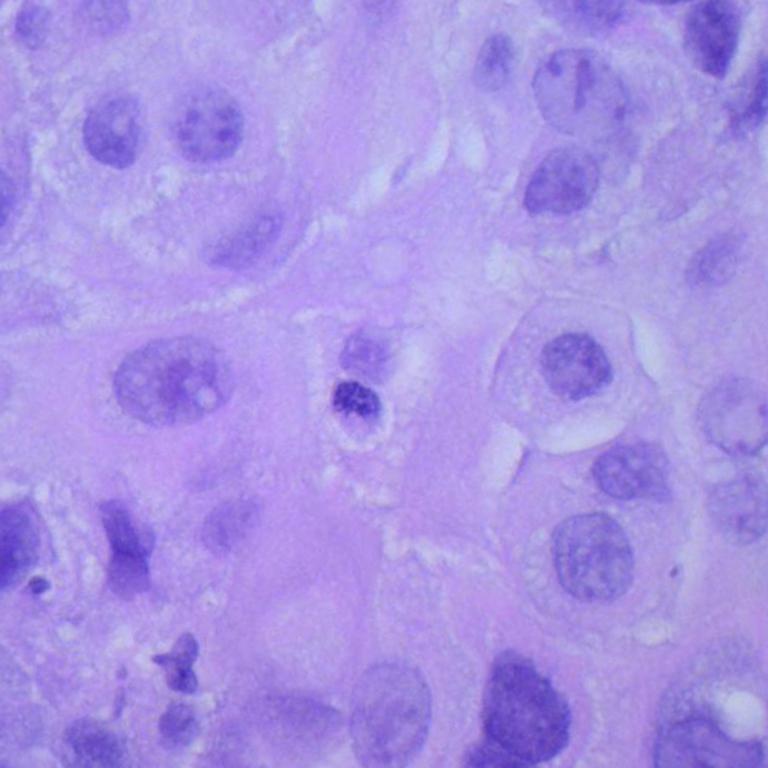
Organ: lung
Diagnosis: squamous carcinomas